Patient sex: F
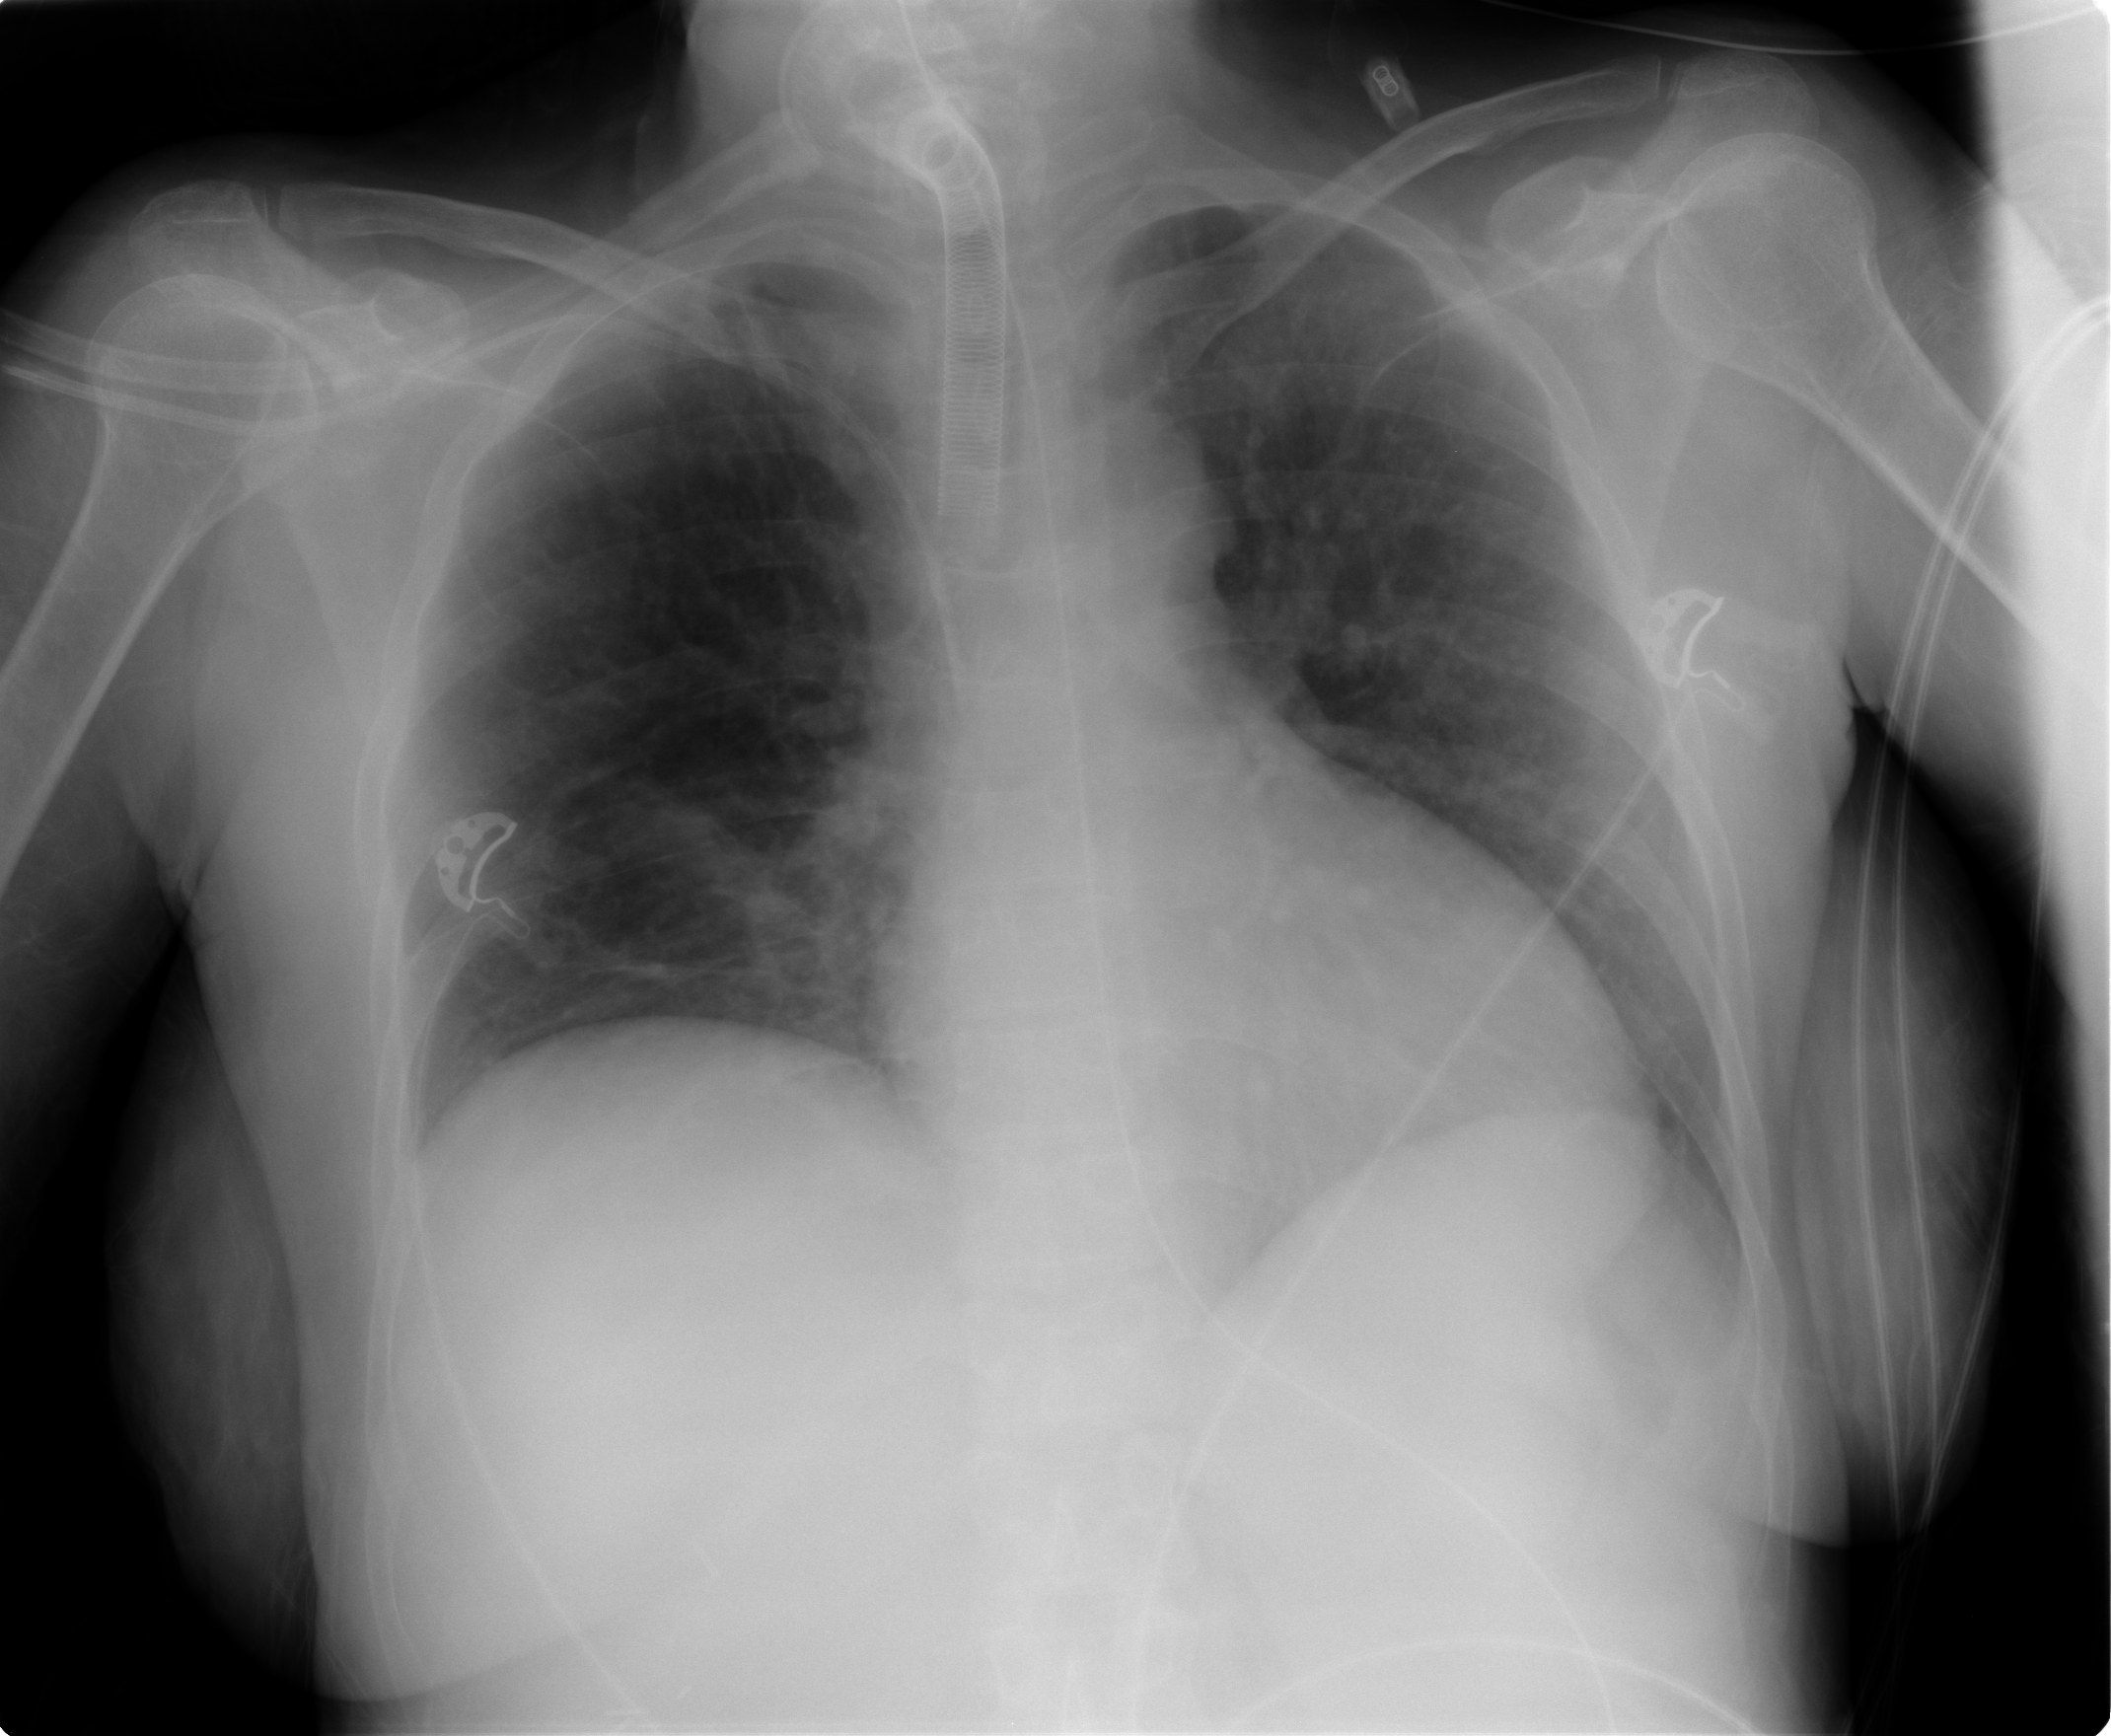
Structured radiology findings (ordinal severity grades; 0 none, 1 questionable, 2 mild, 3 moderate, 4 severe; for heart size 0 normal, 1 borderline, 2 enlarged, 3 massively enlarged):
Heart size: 0
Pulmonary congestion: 1
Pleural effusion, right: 0
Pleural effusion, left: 0
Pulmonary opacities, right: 2
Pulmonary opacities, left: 3
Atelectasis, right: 2
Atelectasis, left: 0